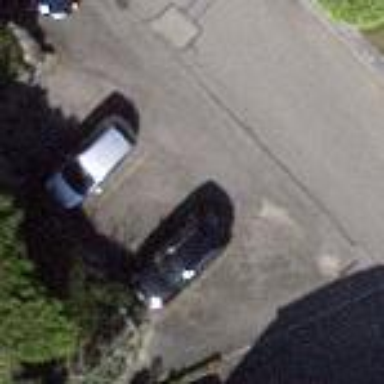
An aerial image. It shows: Parking space.